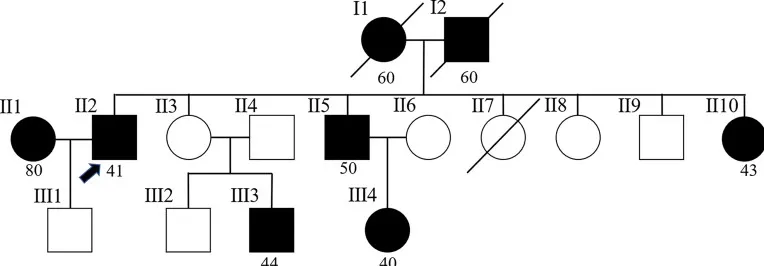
Pedigree of the family. The arrow ( ) points to the proband. Squares and circles respectively represent males and females. Roman numerals indicate generations. Solid symbols represent cancer patients. Symbols with a slash indicate deceased individuals. The number below shows the initial onset age. Patient number II2 is the proband. Patients number I1and I2 suffered from colon cancer at the age of 60. Patient number II1 suffered from malignant melanoma of the perineum at the age of 80. Patient number II5 suffered from colon cancer at the age of 50. Patients number II10 and III3 suffered from colon cancer before the age of 50. Furthermore, patient number II10 also suffered from transverse colon carcinoma at the age of 57. Patient number III4 suffered from ovarian cancer at 40, and breast carcinoma at 47.
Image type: pathology (giemsa)